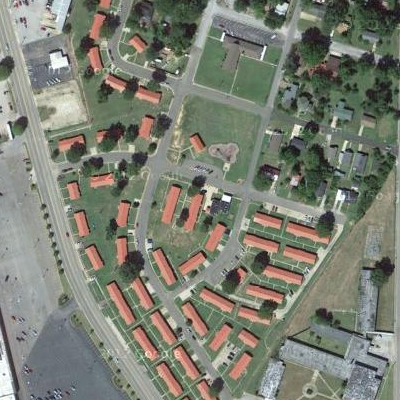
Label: Resident